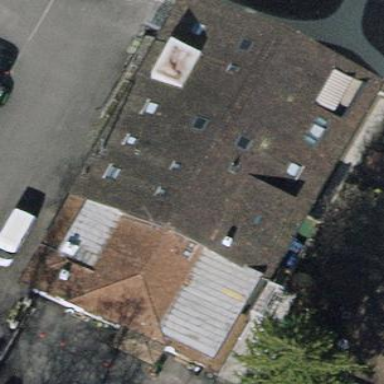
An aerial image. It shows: Industrial building with pitched roof made of tiles.